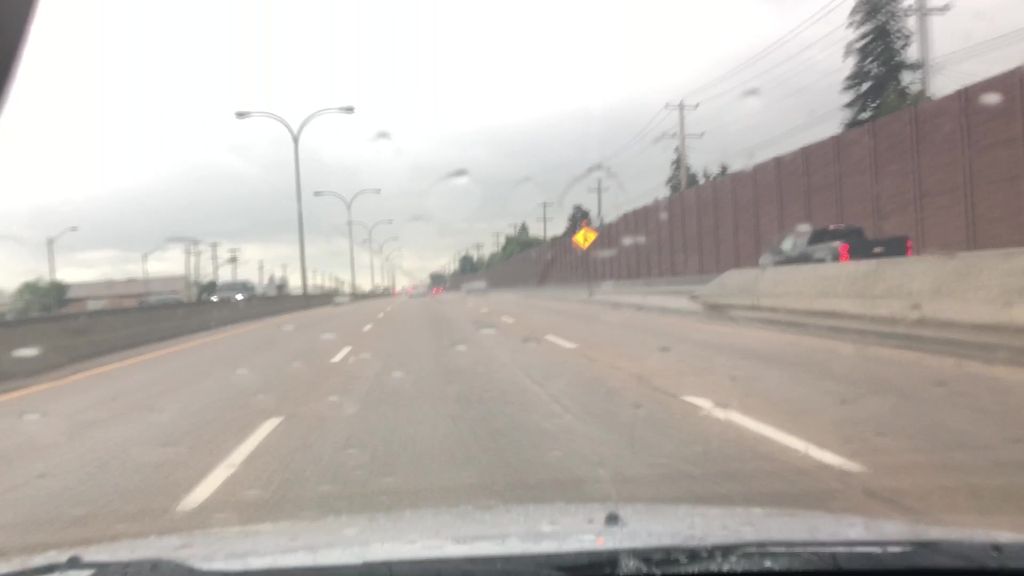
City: edmonton